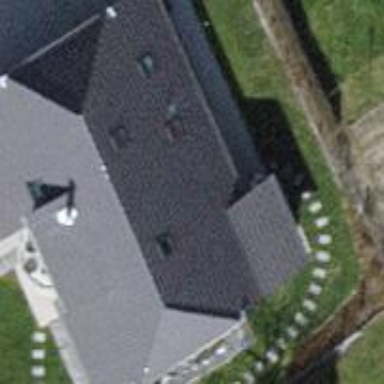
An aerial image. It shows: Detached building with hipped roof.